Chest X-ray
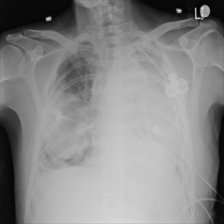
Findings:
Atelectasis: negative
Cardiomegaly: negative
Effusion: positive
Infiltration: negative
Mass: positive
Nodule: negative
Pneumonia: negative
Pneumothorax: negative
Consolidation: negative
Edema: negative
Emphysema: negative
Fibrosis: negative
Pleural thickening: negative
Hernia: negative